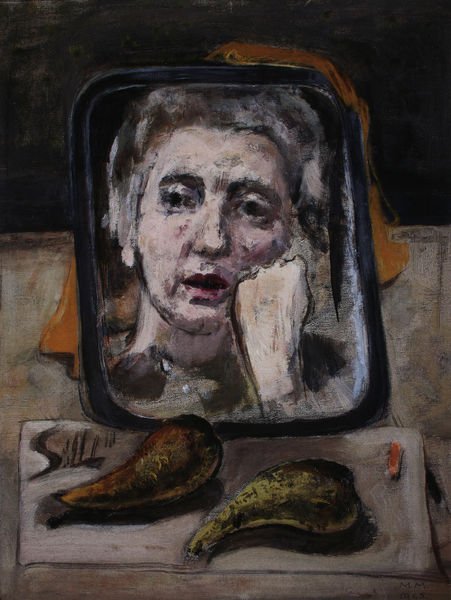
Titel: Selbstporträt mit Birnen
Künstler: Marie-Louise von Motesiczky
Standort: Linz
Institution: Neue Galerie der Stadt Linz
Schlagwörter: blau, dunkel, hand, kopf, mann, weiß, grün, ocker, braun, frau, grau, mund, nase, orange, schwarz, stützen, tisch, blick, obst, rot, tuch, malerei, alt, augen, gesicht, rahmen, bild, portrait, porträt, signatur, spiegel, haare, kinn, alltag, stilleben, stillleben, schrift, spiegelbild, langeweile, wange, selbstporträt, birne, birnen, rechteck, brett, faust, selbstbildnis, tischplatte, mahl, alte frau, aufgestellt, schneidebrett, frauengesicht, sill, spigel